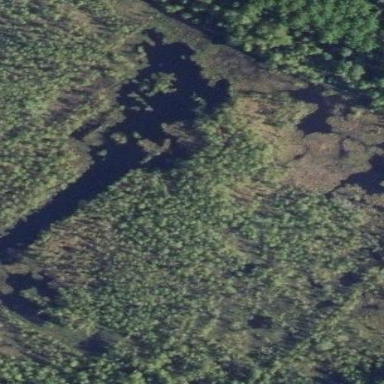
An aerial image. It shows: Bog wetland.